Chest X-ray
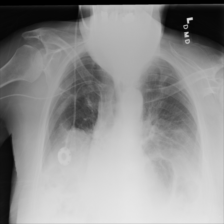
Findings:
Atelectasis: negative
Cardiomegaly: negative
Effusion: negative
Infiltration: positive
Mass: negative
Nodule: negative
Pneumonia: negative
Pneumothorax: negative
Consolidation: negative
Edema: negative
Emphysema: negative
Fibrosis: negative
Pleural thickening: negative
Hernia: negative